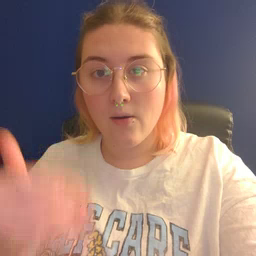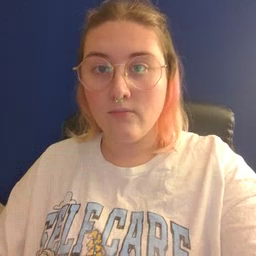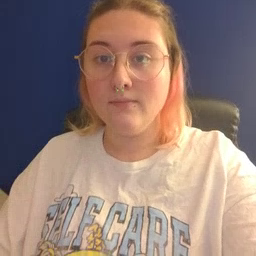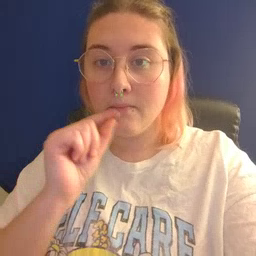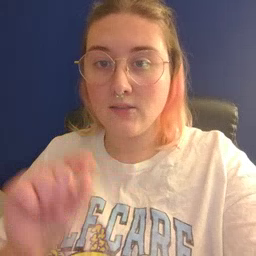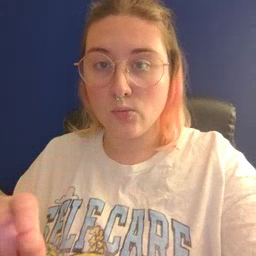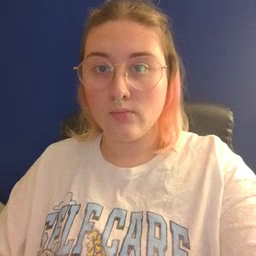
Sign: pencil